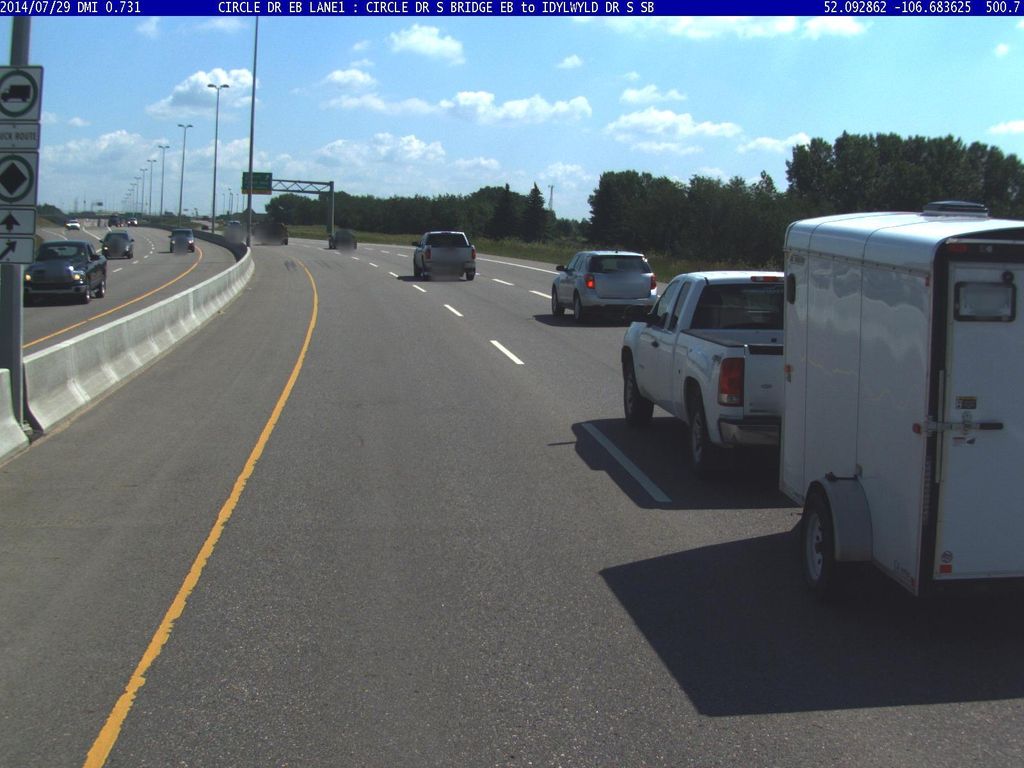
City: saskatoon